Question: I've been working on a PowerShell script that sends an automated email out to AD users when their password is about to expire. My script has a ForEach statement in it but nothing within this actually runs. I've set it up so that it logs all activities in a .txt file so I can see when each step is being worked on. It's running on a Windows 2016 Essentials.
Script Below:
'''
# VAR
$SMTPHost = "smtp.office365.com"
$FromEmail = "***"
$expireindays = 3
$Date = Get-Date
# Set DIR
$DirPath = "C:\TEMP"
# Check is DIR is present
$DirPathCheck = Test-Path -Path $DirPath
if (!($DirPathCheck)) {
try {
#Create DIR if not present
New-Item -ItemType Directory $DirPath -Force
}
catch {
$_ | Out-File ($DirPath + "" + "Log.txt") -Append
}
}
# CredObj
$CredObj = ($DirPath + "" + "EmailExpiry.cred")
# Check if CredObj is Present
$CredObjCheck = Test-Path -Path $CredObj
If (!($CredObjCheck))
{
"$Date - INFO: creating cred object" | Out-File ($DirPath + "" + "Log.txt") -Append
#If not present get O365 cred and store
$Credential = Get-Credential -Message "Please enter your Office 365 credentials."
#Export CredObj
$Credential | Export-Clixml -Path $CredObj
}
Write-Host "INFO | Importing Cred Object" -ForegroundColor Yellow
$Cred = (Import-Clixml -Path $CredObj)
"$Date - INFO: Importing AD Module" | Out-File ($DirPath + "" + "Log.txt") -Append
Import-Module ActiveDirectory
"$Date - INFO: Getting Users" | Out-File ($DirPath + "" + "Log.txt") -Append
Write-Host "INFO | Getting Users" -ForegroundColor Yellow
$users = Get-ADUser -properties Name, PasswordExpired, PasswordLastSet, EmailAddress -filter { (enabled -eq 'True') } | Where-Object { $_.PasswordExpired -eq 'False'}
# Process Each User for Password Expiry
ForEach ($User in $Users) {
$Name = (Get-ADUser $user | Get-ADUser -Property Name)
Write-Host "Working on $Name..." -ForegroundColor White
Write-Host "Getting email address for $Name..." -ForegroundColor Yellow
$emailaddress = $user.EmailAddress
if (!($emailaddress)) {
Write-Host "$Name has no E-Mail address listed, looking at their proxy address attributes..."
if (!($emailaddress)) {
Write-Host "$Name has no email address to send an e-mail to!" -ForegroundColor Red
"$Date - WARNING: No email found for $Name" | Out-File ($DirPath + "" + "Log.txt") -Append
}
}
#Get password last set
$passwordSetDate = (Get-AAUser $user -properties * | ForEach-Object { $_.PasswordLastSet})
#Get the count on how many days until the password expires and stores it in the $daystoexpire VAR
$daystoexpire = (New-TimeSpan -Start $today -End $Expireson).Days
if (($daystoexpire -ge "0") -and ($daystoexpire -lt $expireindays)) {
"$Date - INFO: Sending expiry notice email to $Name" | Out-File ($DirPath + "" + "Log.txt")
Write-Host "Sending Password expiry email to $Name" -ForegroundColor Yellow
$SmtpClient = New-Object system.net.mail.smtpclient
$MailMessage = New-Object system.net.mail.mailmessage
#Email Sender
$MailMessage.From = $FromEmail
#SMTP Server
$SmtpClient.Host = $SMTPHost
#SMTP SSL
$SmtpClient.EnableSsl = $true
#SMTP Credentials
$SmtpClient.Credentials = $Cred
#Email Recipients
$MailMessage.To.add($emailaddress)
#Subject
$MailMessage.Subject = "Your password will expire $daystoexpire days"
#Delivery Success
$MailMessage.DeliveryNotificationOptions = ("onSuccess", "onFailure")
#Set Priority
$MailMessage.Priority = "High"
#Body
$MailMessage.Body = "Password will expire, better change it!"
Write-Host "Sending email to $emailaddress..." -ForegroundColor Green
try {
$SmtpClient.Send($MailMessage)
}
catch {
$_ | Out-File ($DirPath + "" + "Log.txt") -Append
}
else {
"$Date- INFO: Password for $Name not expiring for another $daystoexpire days" | Out-File ($DirPath + "" + "Log.txt") -Append
Write-Host "Password for $Name does not expire for $daystoexpire days" -ForegroundColor White
}
}
}
'''
Output:

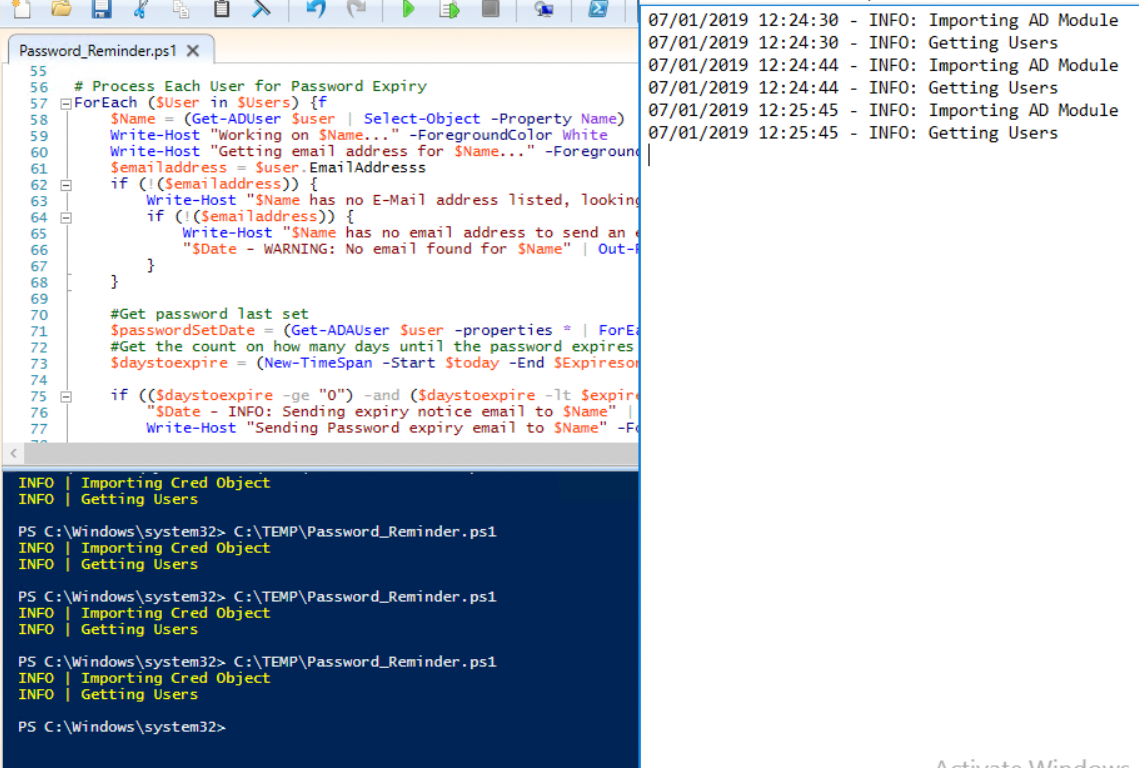
Answer: I noticed you did not set the '$Expireson' variable anywhere, so you would not get a correct value for '$daystoexpire' aswell.
As a matter of fact, I made a script to do the same some time ago. I have edited it a bit for you to try out.
This uses the 'Send-Mailmessage' instead of the 'System.Net.Mail.SmtpClient' to make things easier. This way, we can also use <URL> to make the code more readable.
'''
Import-Module ActiveDirectory
$smtpServer = "smtp.office365.com"
$expireInDays = 3 # 3 is a bit close... better do something like 7
$from = "YOUR EMAILADDRESS"
$logPath = "C:\TEMP"
$logFile = Join-Path -Path $logPath -ChildPath 'PasswordExpiryLog.txt'
$logDate = '{0:dd-MM-yyyy}' -f (Get-Date)
$credPath = Join-Path -Path $logPath -ChildPath 'EmailExpiry.cred'
# create the output path if it does not exist
if (!(Test-Path -Path $logPath -PathType Container)) {
New-Item -Path $logPath -ItemType Directory | Out-Null
}
# Credentials
If (!(Test-Path -Path $credPath -PathType Leaf)) {
# write to the log and screen
$msg = "Creating credentials object"
Add-Content -Path $logFile -Value "$logDate - INFO: $msg"
Write-Host $msg -ForegroundColor Yellow
# If not present get O365 cred and store
$cred = Get-Credential -Message "Please enter your Office 365 credentials."
# Export CredObj
$cred | Export-Clixml -Path $credPath
}
else {
# write to the log and screen
$msg = "Importing credentials Object"
Add-Content -Path $logFile -Value "$logDate - INFO: $msg"
Write-Host $msg -ForegroundColor Yellow
$cred = Import-Clixml -Path $credPath
}
# create a template for the emails
$emailTemplate = @"
<html>
<head>
<title>Password Expire Notification</title>
<meta name="generator" content="PowerShell" />
<meta http-equiv="Content-Type" content="text/html; charset=utf-8">
<style type="text/css">
body {
font-family: verdana, arial, helvetica, sans-serif;
font-size: 12px;
}
</style>
</head>
<body>
Dear _NAME_,
<p>Your password will expire in _DAYS_ days.<br /><br />
To change your password on a Windows pc in the office press CTRL-ALT-Delete and choose <strong>Change a password...</strong><br />
</p>
Regards
</body>
</html>
"@
# get all users that are enabled and that have a password expiry date
# test it out on dummy user(s) first of course !
$users = Get-ADUser -Filter * -Properties GivenName, Name, SamAccountName, PasswordNeverExpires, PasswordExpired,
PasswordLastSet, EmailAddress, AccountExpirationDate, accountExpires |
Where-Object { $_.Enabled -eq $true -and $_.PasswordNeverExpires -eq $false}
# get the domains default max password age
$defaultMaxPasswordAge = (Get-ADDefaultDomainpasswordPolicy).MaxPasswordAge
$mailCount = 0
foreach ($user in $users) {
if ([string]::IsNullOrWhiteSpace($emailAddress)) {
# write to the log and screen
$msg = "$userName has no email address to send an e-mail to!"
Add-Content -Path $logFile -Value "$logDate - INFO: $msg"
Write-Host $msg -ForegroundColor Yellow
# skip this user because we cannot send mail..
continue
}
# just for convenience, store some properties in variables
$firstName = $user.GivenName
$userName = $user.Name
$accountName = $user.SamAccountName
$emailAddress = $user.EmailAddress
$passwordSetDate = $user.PasswordLastSet
$passwordPolicy = (Get-AduserResultantpasswordPolicy $user)
# check if there is a 'Fine Grained Password' policy for this user
if ($null -ne $passwordPolicy) {
$maxPasswordAge = ($passwordPolicy).MaxPasswordAge
}
else {
# no 'Fine Grained Password' policy, so use the default domain password age
$maxPasswordAge = $defaultMaxPasswordAge
}
# prevent errors when the 'User must change password at next logon' checkmark is set
if (!$passwordSetDate -or !$maxPasswordAge) {
# write to the log and screen
$msg = "Please check if the 'User must change password at next logon' checkmark is off for user '$userName'"
Add-Content -Path $logFile -Value "$logDate - INFO: $msg"
Write-Host $msg -ForegroundColor Yellow
}
# calculate the expiry date for the password
$passwordExpiresAt = $passwordSetDate + $maxPasswordAge
# check if the account does not expire before the password does using the accountExpires property.
# 0 means the expiration date has been removed. 9223372036854775807 means the account never had an expiration date
if ($user.accountExpires -ne 0 -and $user.accountExpires -ne 9223372036854775807 -and $user.AccountExpirationDate -ne $null) {
if ($user.AccountExpirationDate -le $passwordExpiresAt) {
# skip this user if the account expires before the password needs changing
$msg = "The account for user '$userName' expires before the password needs changing."
Add-Content -Path $logFile -Value "$logDate - INFO: $msg"
Write-Host $msg -ForegroundColor Yellow
continue
}
}
# calculate how many days are left
$daysToExpire = <URL>.Days
if (($daysToExpire -ge 0) -and ($daysToExpire -lt $expireInDays)) {
# if there are still days left to change the password, send an email
# using Send-MailMessage rather than System.Net.Mail.SmtpClient
$msg = "Sending expiry notice email to '$userName'"
Add-Content -Path $logFile -Value "$logDate - INFO: $msg"
Write-Host $msg -ForegroundColor Yellow
# use splatting for cmdlets that take a lot of parameters
$params = @{
SmtpServer = $smtpServer
From = $from
To = $emailAddress
Subject = "Your password will expire in $daysToExpire days."
Body = $emailTemplate -replace "_NAME_", $firstName -replace "_DAYS_", $daysToExpire
BodyAsHtml = $true
Encoding = [System.Text.Encoding]::UTF8
Credential = $cred
UseSsl = $true
Priority = 'High'
DeliveryNotificationOption = 'OnSuccess', 'OnFailure'
# Port = 587
}
Send-Mailmessage @params
# update the counter for the users that were sent an email
$mailCount++
}
elseif ($daysToExpire -le 0) {
$msg = "Password for user '$userName' is already expired!"
Add-Content -Path $logFile -Value "$logDate - WARNING: $msg"
Write-Host $msg -ForegroundColor Red
}
}
$msg = "Password expiry notifications have been sent to $mailCount users"
Add-Content -Path $logFile -Value "$logDate - INFO: $msg"
Write-Host $msg -ForegroundColor Green
'''
'-Filter''Get-ADUser''-SearchBase'